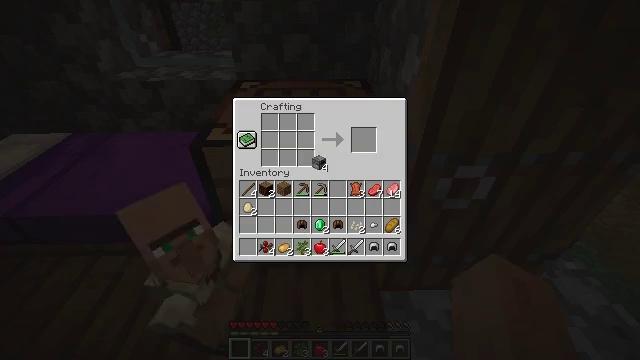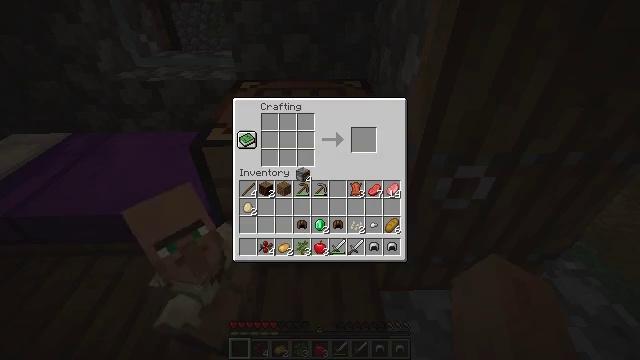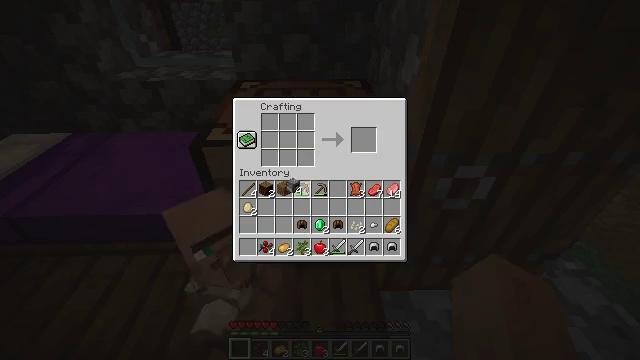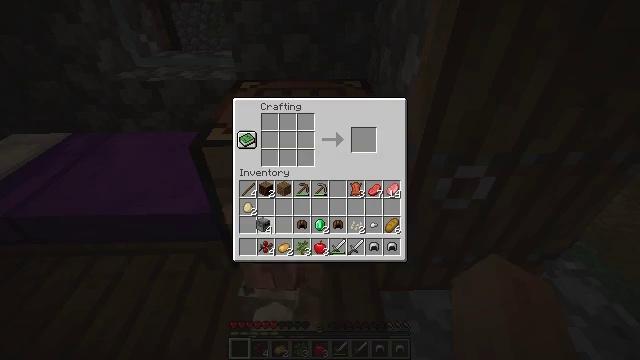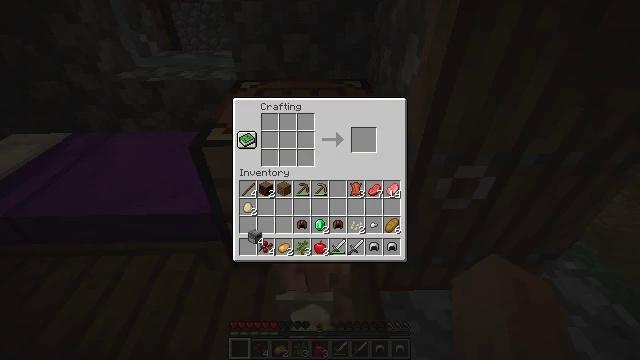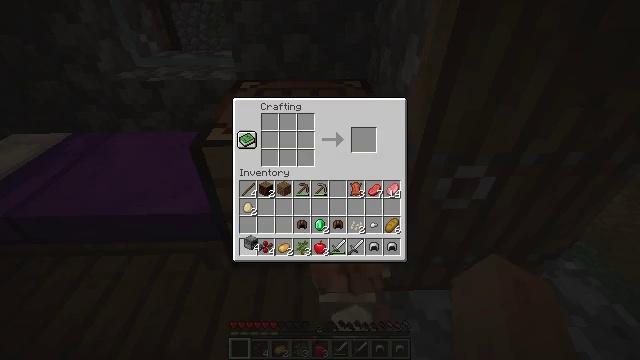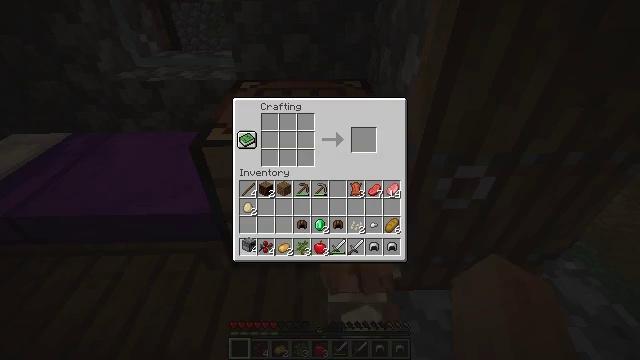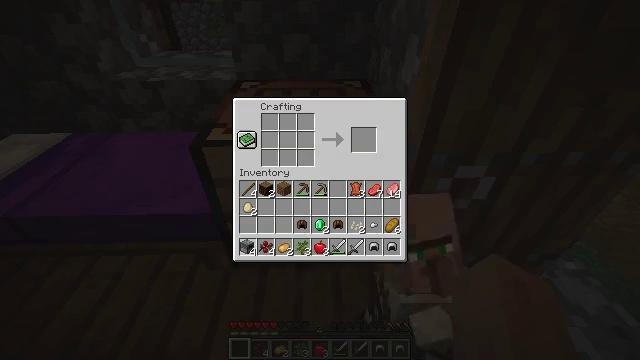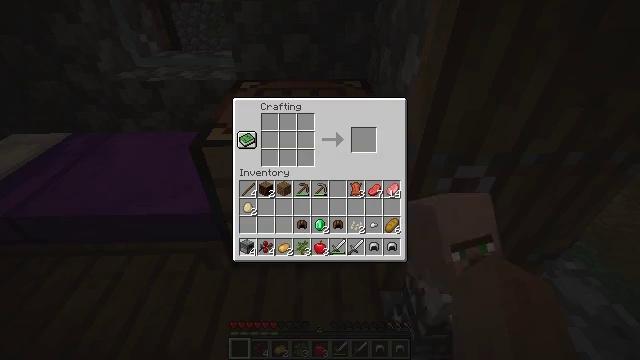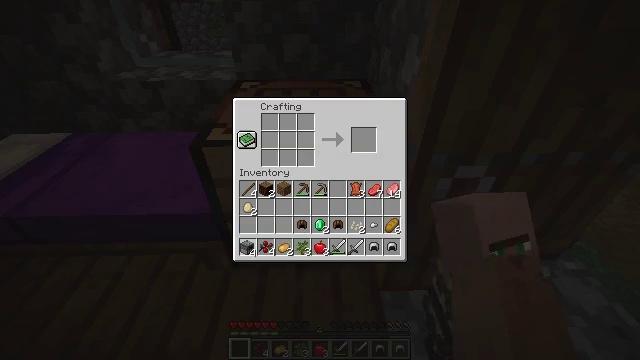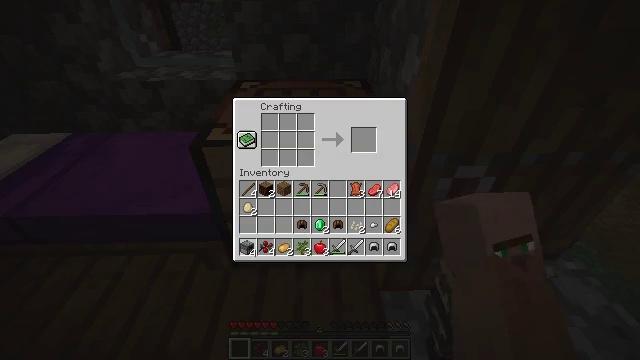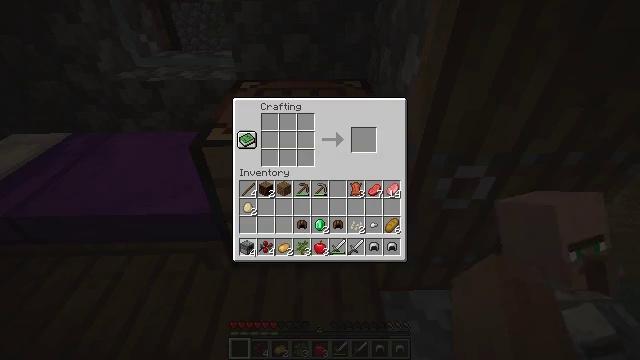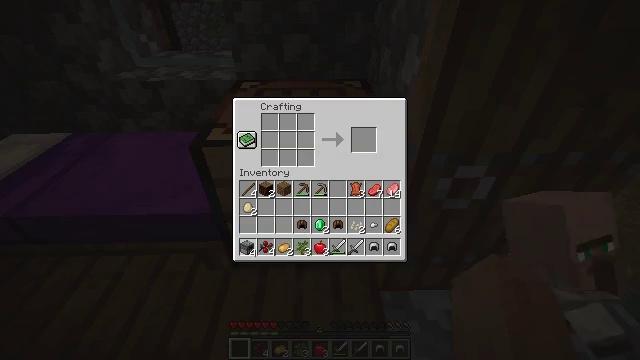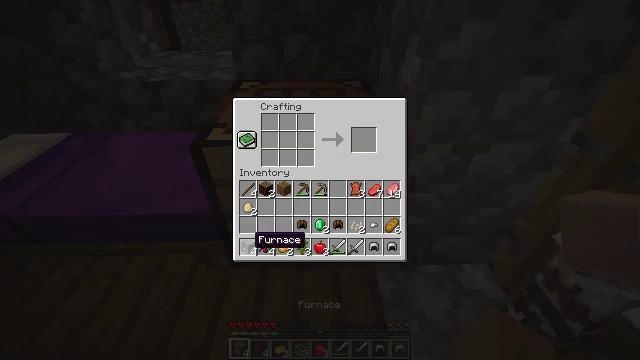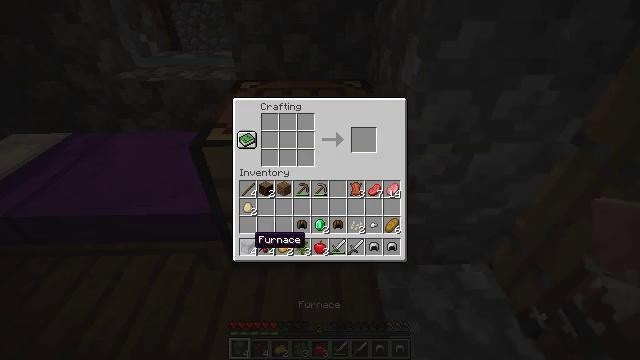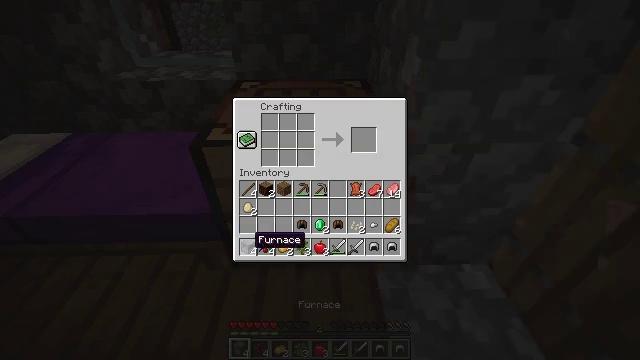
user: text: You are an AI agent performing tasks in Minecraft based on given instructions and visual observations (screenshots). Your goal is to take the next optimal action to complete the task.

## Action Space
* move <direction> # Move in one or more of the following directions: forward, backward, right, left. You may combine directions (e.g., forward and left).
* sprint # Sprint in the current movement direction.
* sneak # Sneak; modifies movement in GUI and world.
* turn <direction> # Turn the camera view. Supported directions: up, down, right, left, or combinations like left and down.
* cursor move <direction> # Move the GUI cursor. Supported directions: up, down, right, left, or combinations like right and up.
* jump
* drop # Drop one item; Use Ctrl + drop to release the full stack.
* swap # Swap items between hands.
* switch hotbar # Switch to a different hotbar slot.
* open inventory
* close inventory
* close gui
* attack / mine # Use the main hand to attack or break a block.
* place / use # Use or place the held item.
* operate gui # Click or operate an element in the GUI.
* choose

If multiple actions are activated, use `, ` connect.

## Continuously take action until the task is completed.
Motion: motion action
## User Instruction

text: Attack the spruce wall sign to remove it.
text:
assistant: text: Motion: cursor move left and down, open gui
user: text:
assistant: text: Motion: cursor move left and down
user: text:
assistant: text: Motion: cursor move left and down
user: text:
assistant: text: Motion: cursor move left and down
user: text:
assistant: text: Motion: no_op
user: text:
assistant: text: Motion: no_op
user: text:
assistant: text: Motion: no_op
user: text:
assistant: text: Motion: no_op
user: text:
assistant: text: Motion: no_op
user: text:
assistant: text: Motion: operate gui
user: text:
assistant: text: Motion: operate gui
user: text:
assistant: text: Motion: operate gui
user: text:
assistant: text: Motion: no_op
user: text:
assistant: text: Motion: no_op
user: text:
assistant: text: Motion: no_op
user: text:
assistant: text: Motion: no_op
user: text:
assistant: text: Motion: no_op
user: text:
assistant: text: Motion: close gui
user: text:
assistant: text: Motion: open inventory
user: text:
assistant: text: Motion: no_op
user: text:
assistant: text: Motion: turn left
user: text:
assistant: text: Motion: turn left and down
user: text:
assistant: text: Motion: turn left
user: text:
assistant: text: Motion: turn left
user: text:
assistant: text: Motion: turn left
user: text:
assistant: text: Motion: turn left
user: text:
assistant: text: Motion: turn left
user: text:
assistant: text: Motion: no_op
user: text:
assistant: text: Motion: no_op
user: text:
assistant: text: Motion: no_op